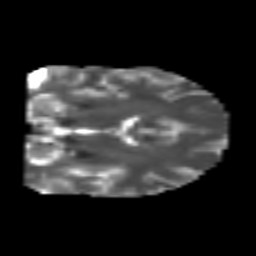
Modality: T2w
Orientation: coronal
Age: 25
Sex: male
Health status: healthy